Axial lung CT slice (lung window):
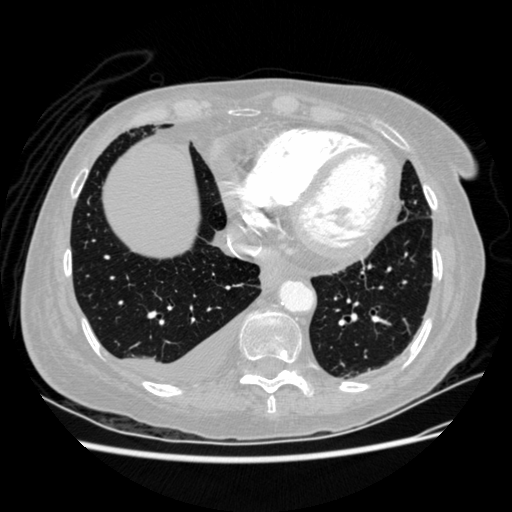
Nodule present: no